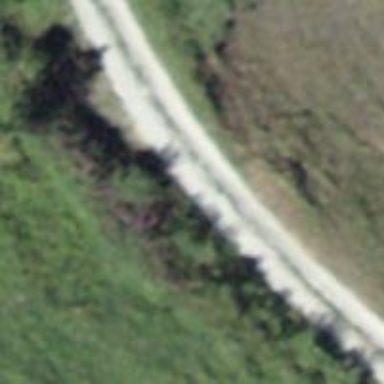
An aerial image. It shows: Gravel track of grade3 type.